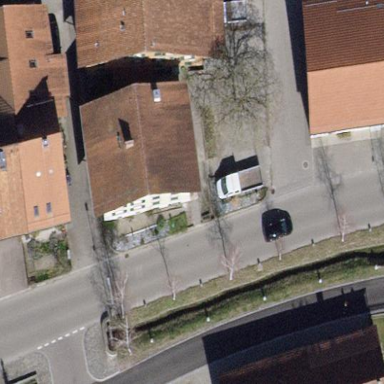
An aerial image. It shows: Building with tiled roof.